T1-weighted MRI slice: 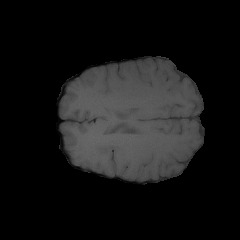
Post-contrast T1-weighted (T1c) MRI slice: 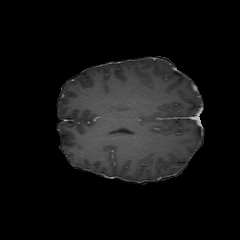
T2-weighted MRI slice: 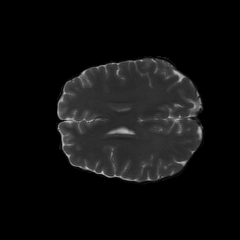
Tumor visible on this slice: no